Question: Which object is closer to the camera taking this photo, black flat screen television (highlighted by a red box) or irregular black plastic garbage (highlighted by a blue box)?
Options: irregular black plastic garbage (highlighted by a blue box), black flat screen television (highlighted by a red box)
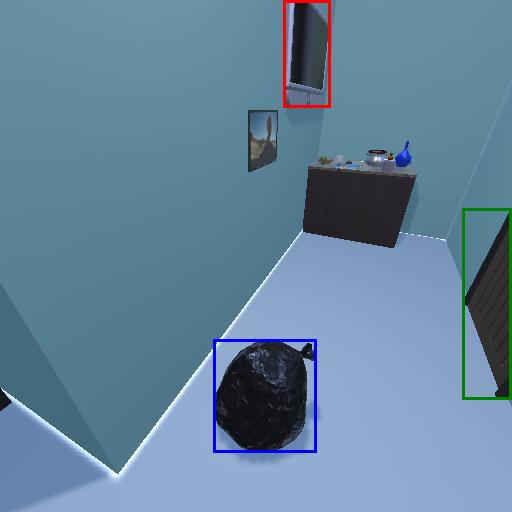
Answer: irregular black plastic garbage (highlighted by a blue box)